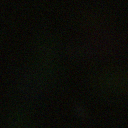
Screen state: off